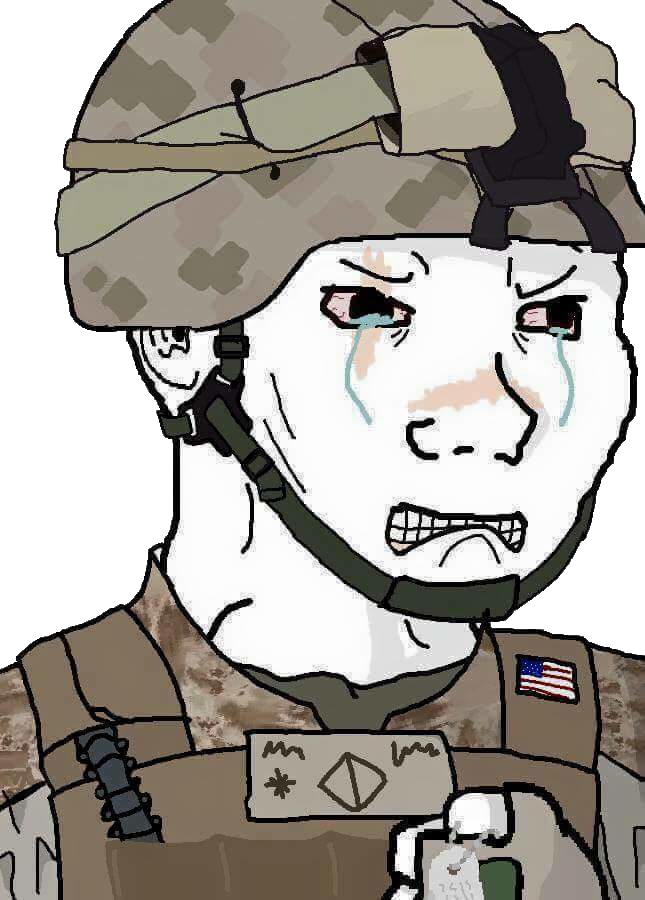
Label: 5_Crying_Wojak